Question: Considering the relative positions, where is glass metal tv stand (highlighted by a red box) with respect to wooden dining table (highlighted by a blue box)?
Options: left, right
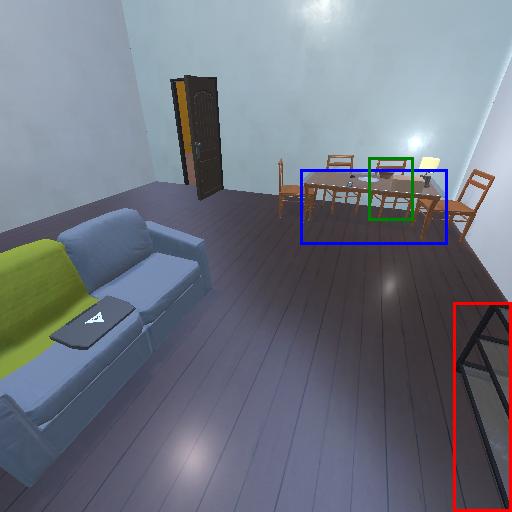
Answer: left